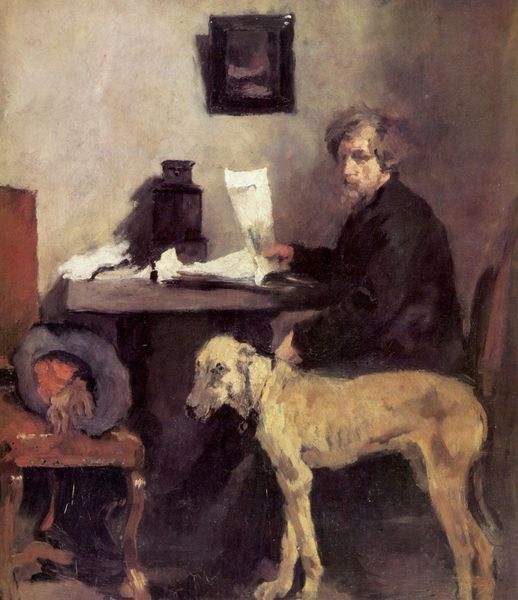
Titel: Porträt des Malers Sattler mit seiner Dogge
Künstler: Wilhelm Maria Hubertus Leibl
Standort: München
Institution: Neue Pinakothek
Schlagwörter: blau, blätter, dunkel, gemälde, hand, mann, schatten, weiß, gelb, impressionismus, ocker, sitzen, bar, braun, grau, haar, handschuh, handschuhe, hell, holz, hut, kreide, lampe, laterne, licht, nase, raum, schwarz, stuhl, stühle, tisch, zimmer, ölbild, blick, hund, rot, tier, tuch, beige, malerei, bart, hose, jacke, mütze, wand, arm, augen, gesicht, halten, kleidung, rahmen, stehen, vollbart, bild, bildnis, herr, innenraum, möbel, portrait, porträt, spiegel, öl, boden, haare, interieur, mantel, sitzend, stehend, innen, blatt, ohren, genre, krug, vase, beine, fell, schwanz, seitlich, bilderrahmen, papier, papiere, schreibtisch, lehne, sitz, halsband, moderne, backen, abstrakt, stille, ölgemälde, bezug, polster, muskeln, dichter, poet, lesen, stuhllehne, maler, tischchen, stube, unscharf, dunkelgrau, hager, rippen, steht, seite, zeitung, schriftsteller, selbstbildnis, denker, quer, tasche, liebermann, spitzbart, pfote, putz, schnauze, hellgrau, brief, briefe, dogge, jagdhund, windhund, muskel, rotbraun, dreck, slevogt, lich, lesend, reflex, bild im bild, max liebermann, zeitungsleser, sitzportrait, sitzporträt, ablage, strebe, stugl, dokument, mager, schlappohren, stuhle, hur, hute, papoer, mench, billd, bild vase, la,pe